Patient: sex M, age 29
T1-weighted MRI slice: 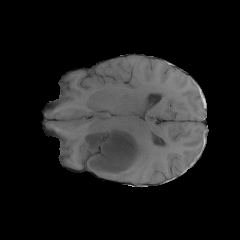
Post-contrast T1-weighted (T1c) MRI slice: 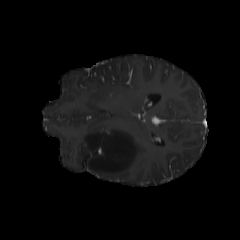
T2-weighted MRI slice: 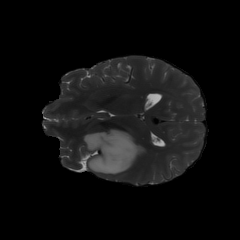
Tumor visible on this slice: yes
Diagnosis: Astrocytoma, IDH-mutant
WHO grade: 4